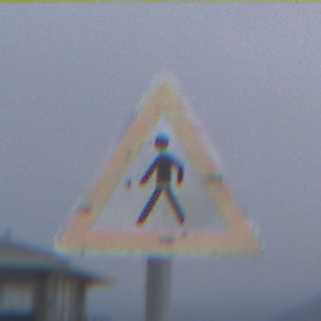
Verkehrszeichen: FussgaengerRechts
Umgebung: Outdoor, Beach
Tageszeit: SunriseSunset
Wetter: Overcast
Licht: Natural
Jahreszeit: NotSpecified
Kontrast: LowContrast